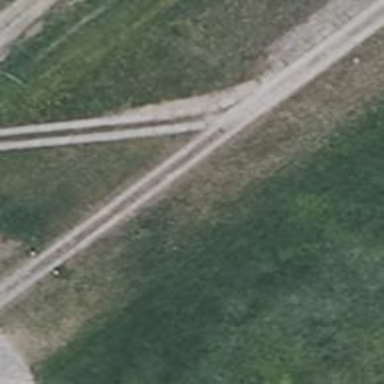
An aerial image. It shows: Track road with grade1 tracktype. The road has concrete lanes.